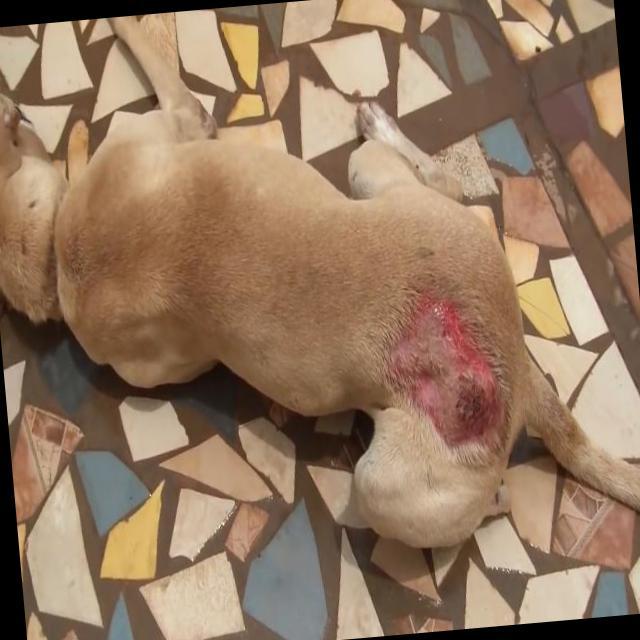
Canine dermatitis — inflammation of the skin presenting with erythema, pruritus, papules, and excoriation. May be allergic, contact, or atopic in origin.